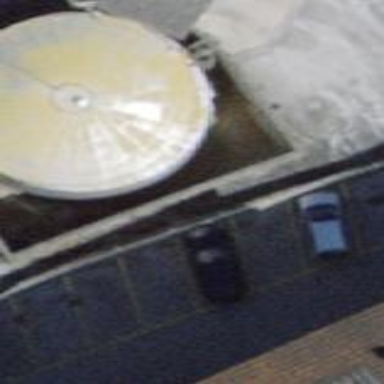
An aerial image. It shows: Industrial building with storage tank.